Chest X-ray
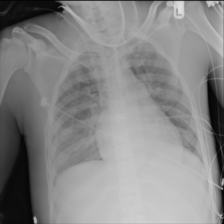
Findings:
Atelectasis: positive
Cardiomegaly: negative
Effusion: negative
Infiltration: positive
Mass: negative
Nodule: negative
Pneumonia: negative
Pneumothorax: negative
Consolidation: negative
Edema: negative
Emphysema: negative
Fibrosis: negative
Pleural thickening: negative
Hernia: negative